Question: Im experimenting on a custom WYSIWYG editor using contenteditable. I'm using the following code to make the selected text bold:
'''
$('.wysiwyg-b').click(function() {
document.execCommand('bold',false,true);
alert('hi');
});
'''
'''
<li class="wysiwyg-b" title="Bold"><img src="images/icons/black/png/font_bold_icon&16.png"> </li>
'''
And it looks like this:

My problem is, the text is only made bold when I click on the image(B), not when I click on the blue surrounding area....but the alert does. What could be causing this issue?
Here is a fiddle <URL>
I changed the image to a B because the path was broken.
'''
console.log(this)
'''
returns
'''
<li class="wysiwyg-b" original-title="Bold">
'''
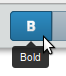
Answer: I faced the same problem when I built up Froala Editor (<URL>. It happens because you loose the selection when you click the surroundings. Placing a button inside the '<li>' will solve the problem. Just make sure the button fits the entire '<li>'.
See <URL>
In HTML:
'''
<div id="apt-wysiwyg">
<ul>
<li class="wysiwyg-b" title="Bold"><button><img src="images/icons/black/png/font_bold_icon&16.png"></button></li>
</ul>
</div>
'''
In CSS, remove the padding from li and set it to the button
'''
#apt-wysiwyg li button {
padding: 5px;
height: 30px;
width: 30px;
background: transparent;
border:none;
}
'''